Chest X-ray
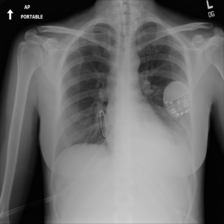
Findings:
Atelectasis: positive
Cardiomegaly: negative
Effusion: positive
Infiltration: negative
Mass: negative
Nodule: negative
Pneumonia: negative
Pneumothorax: negative
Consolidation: negative
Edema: negative
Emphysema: negative
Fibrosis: negative
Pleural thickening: negative
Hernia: negative